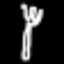
Label: fork